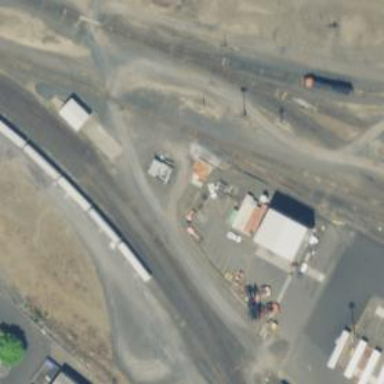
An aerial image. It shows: Railway yard in service.